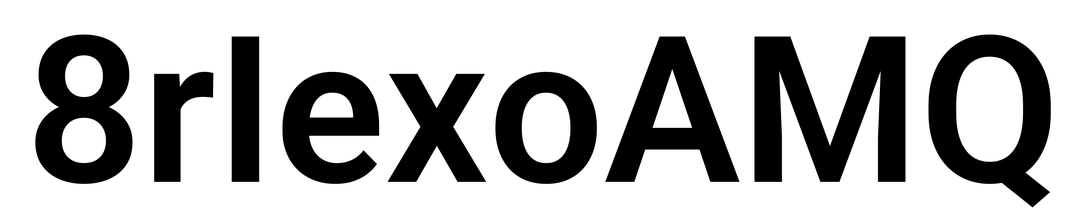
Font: Roboto_SemiBold